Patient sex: F
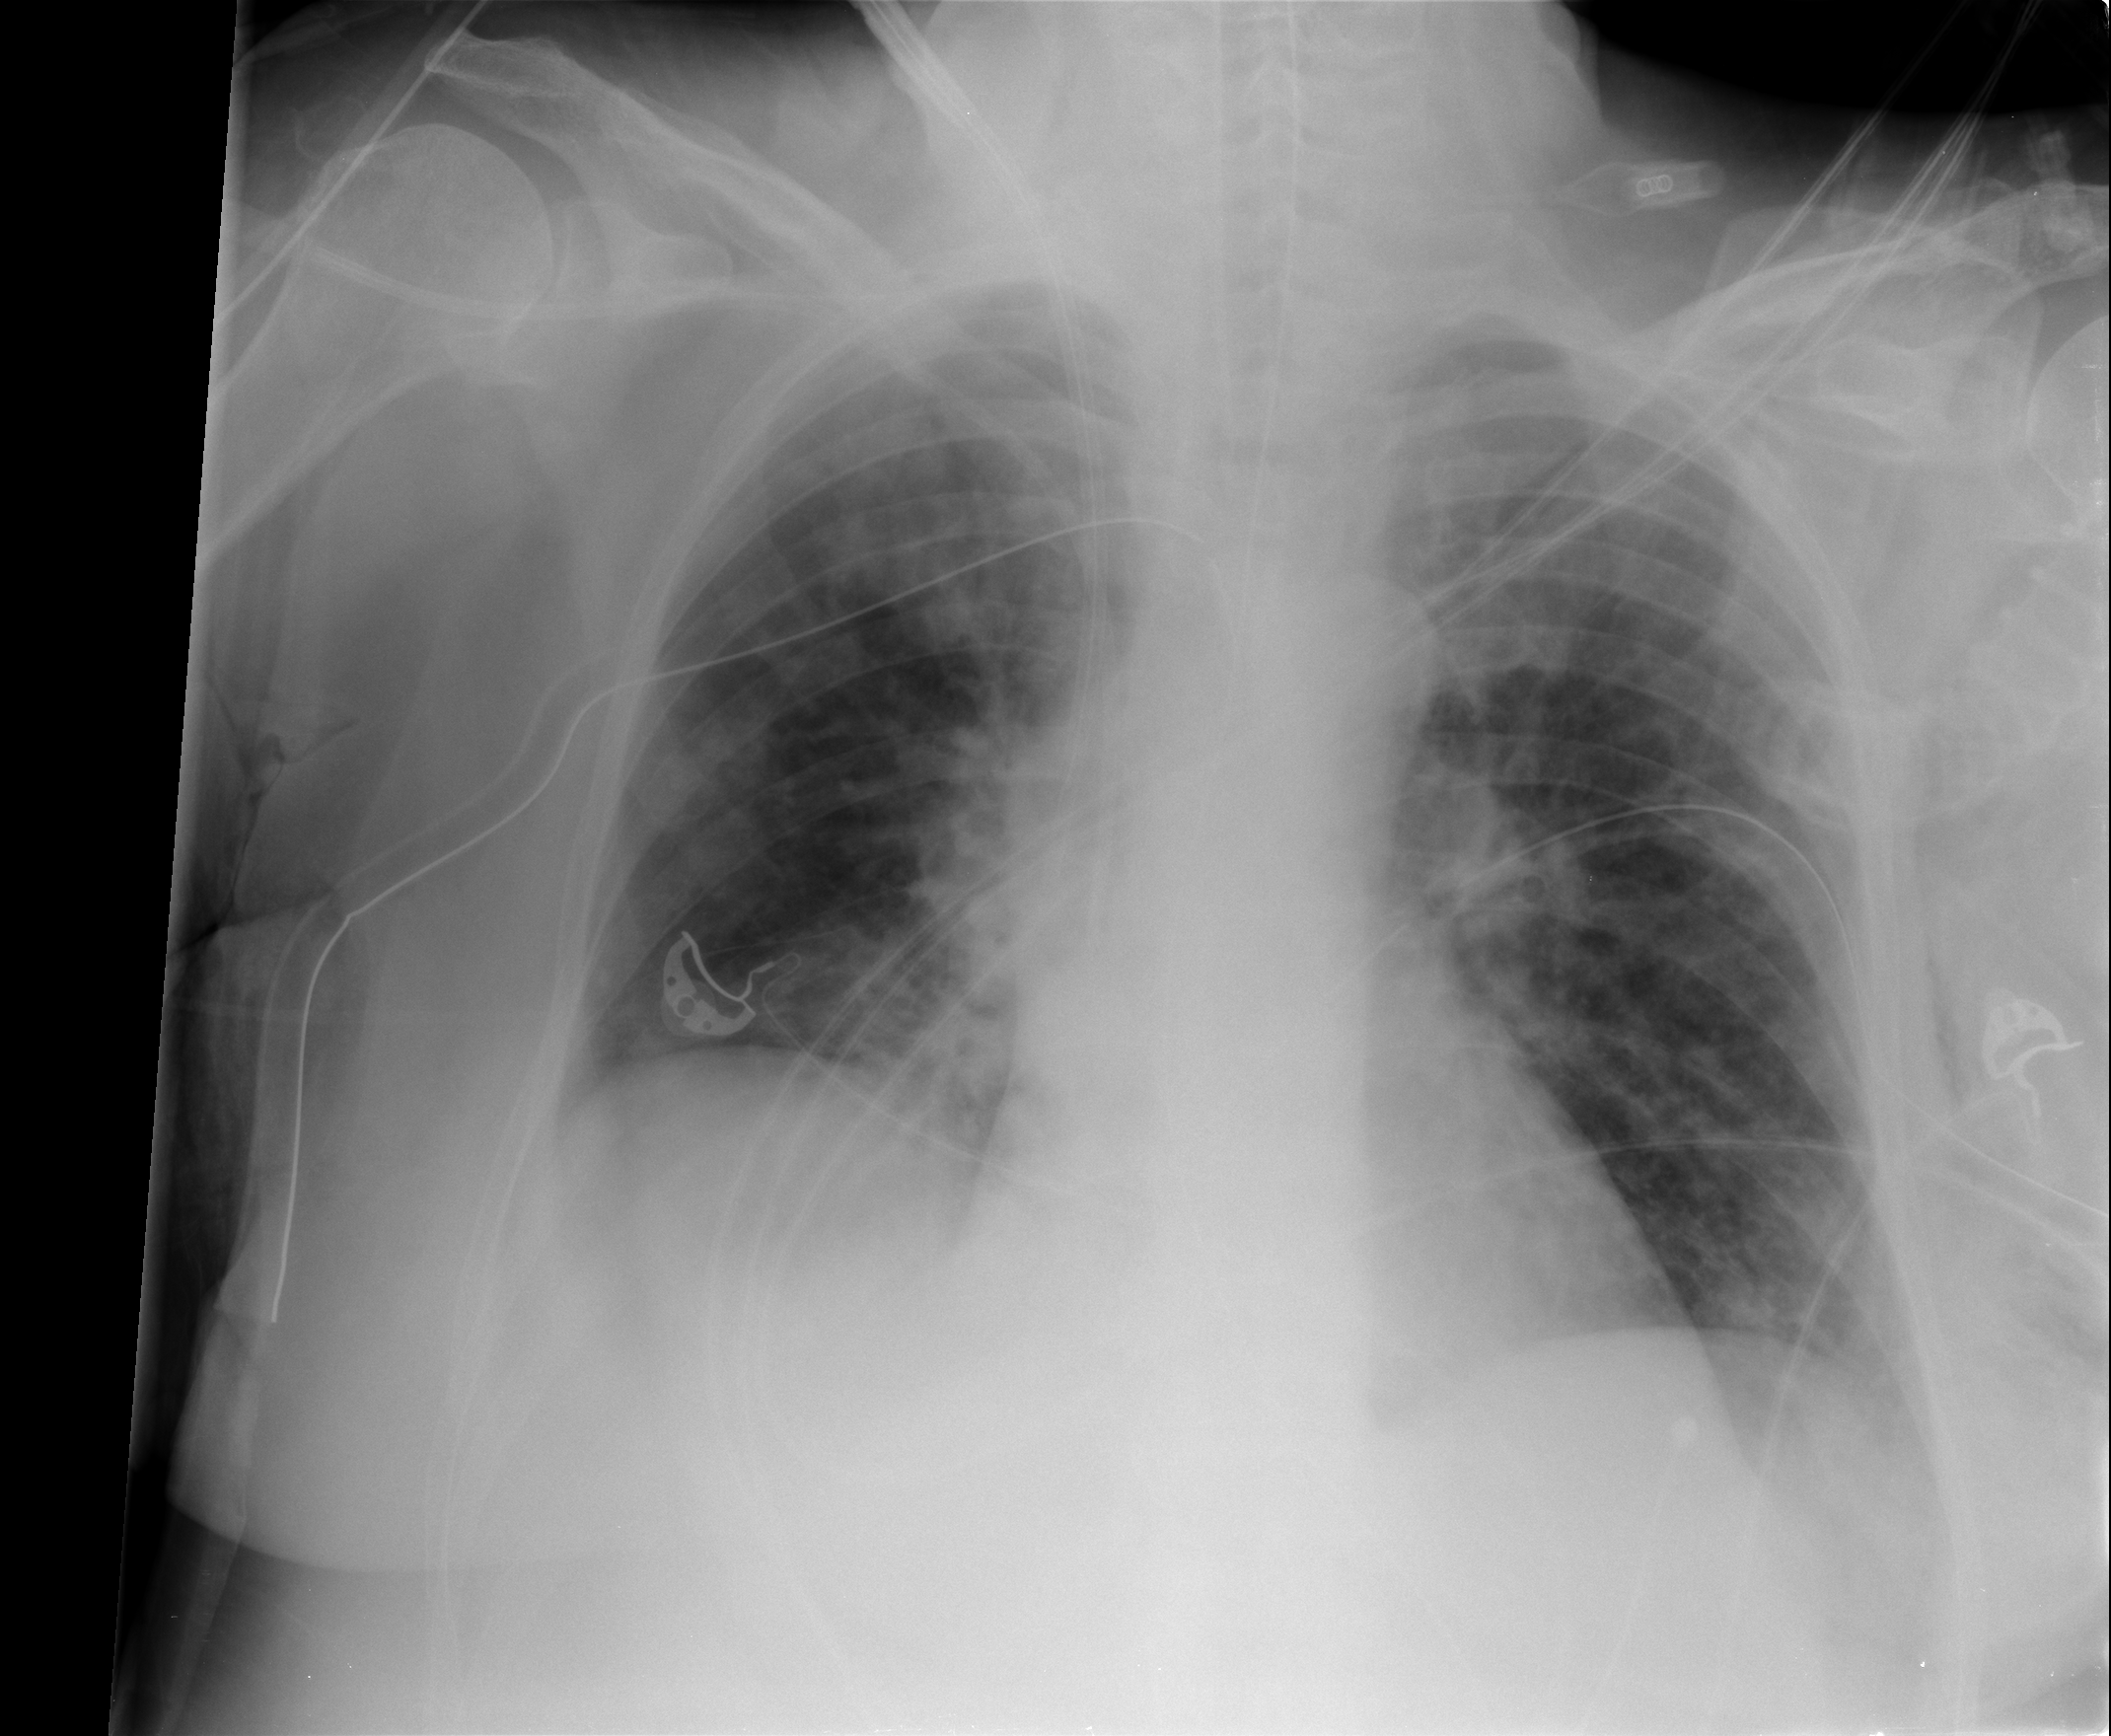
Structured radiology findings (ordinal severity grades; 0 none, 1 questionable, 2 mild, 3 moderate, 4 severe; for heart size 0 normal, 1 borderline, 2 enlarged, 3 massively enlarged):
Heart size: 0
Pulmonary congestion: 2
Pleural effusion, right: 0
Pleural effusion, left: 0
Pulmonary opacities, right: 1
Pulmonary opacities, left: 0
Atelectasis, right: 0
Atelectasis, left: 0